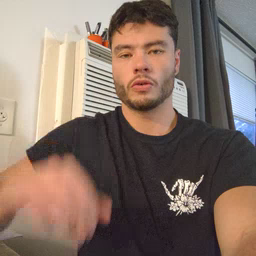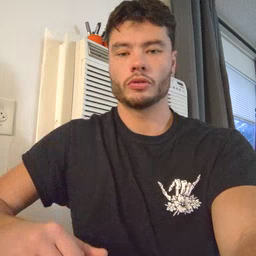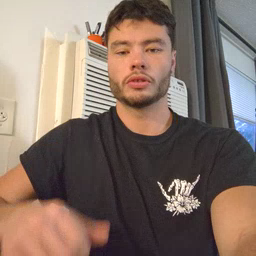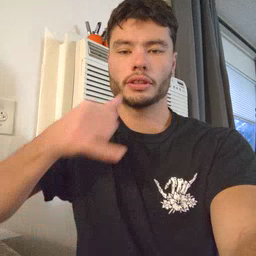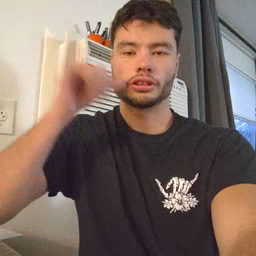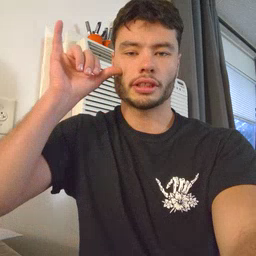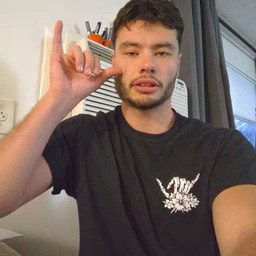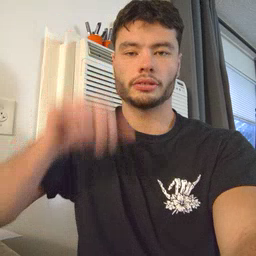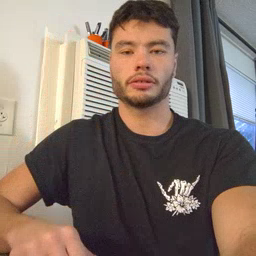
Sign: yesterday